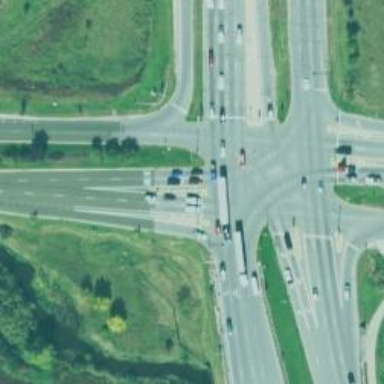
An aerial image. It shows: Tertiary link road.